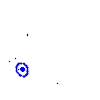
Particle: kaon